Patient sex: F
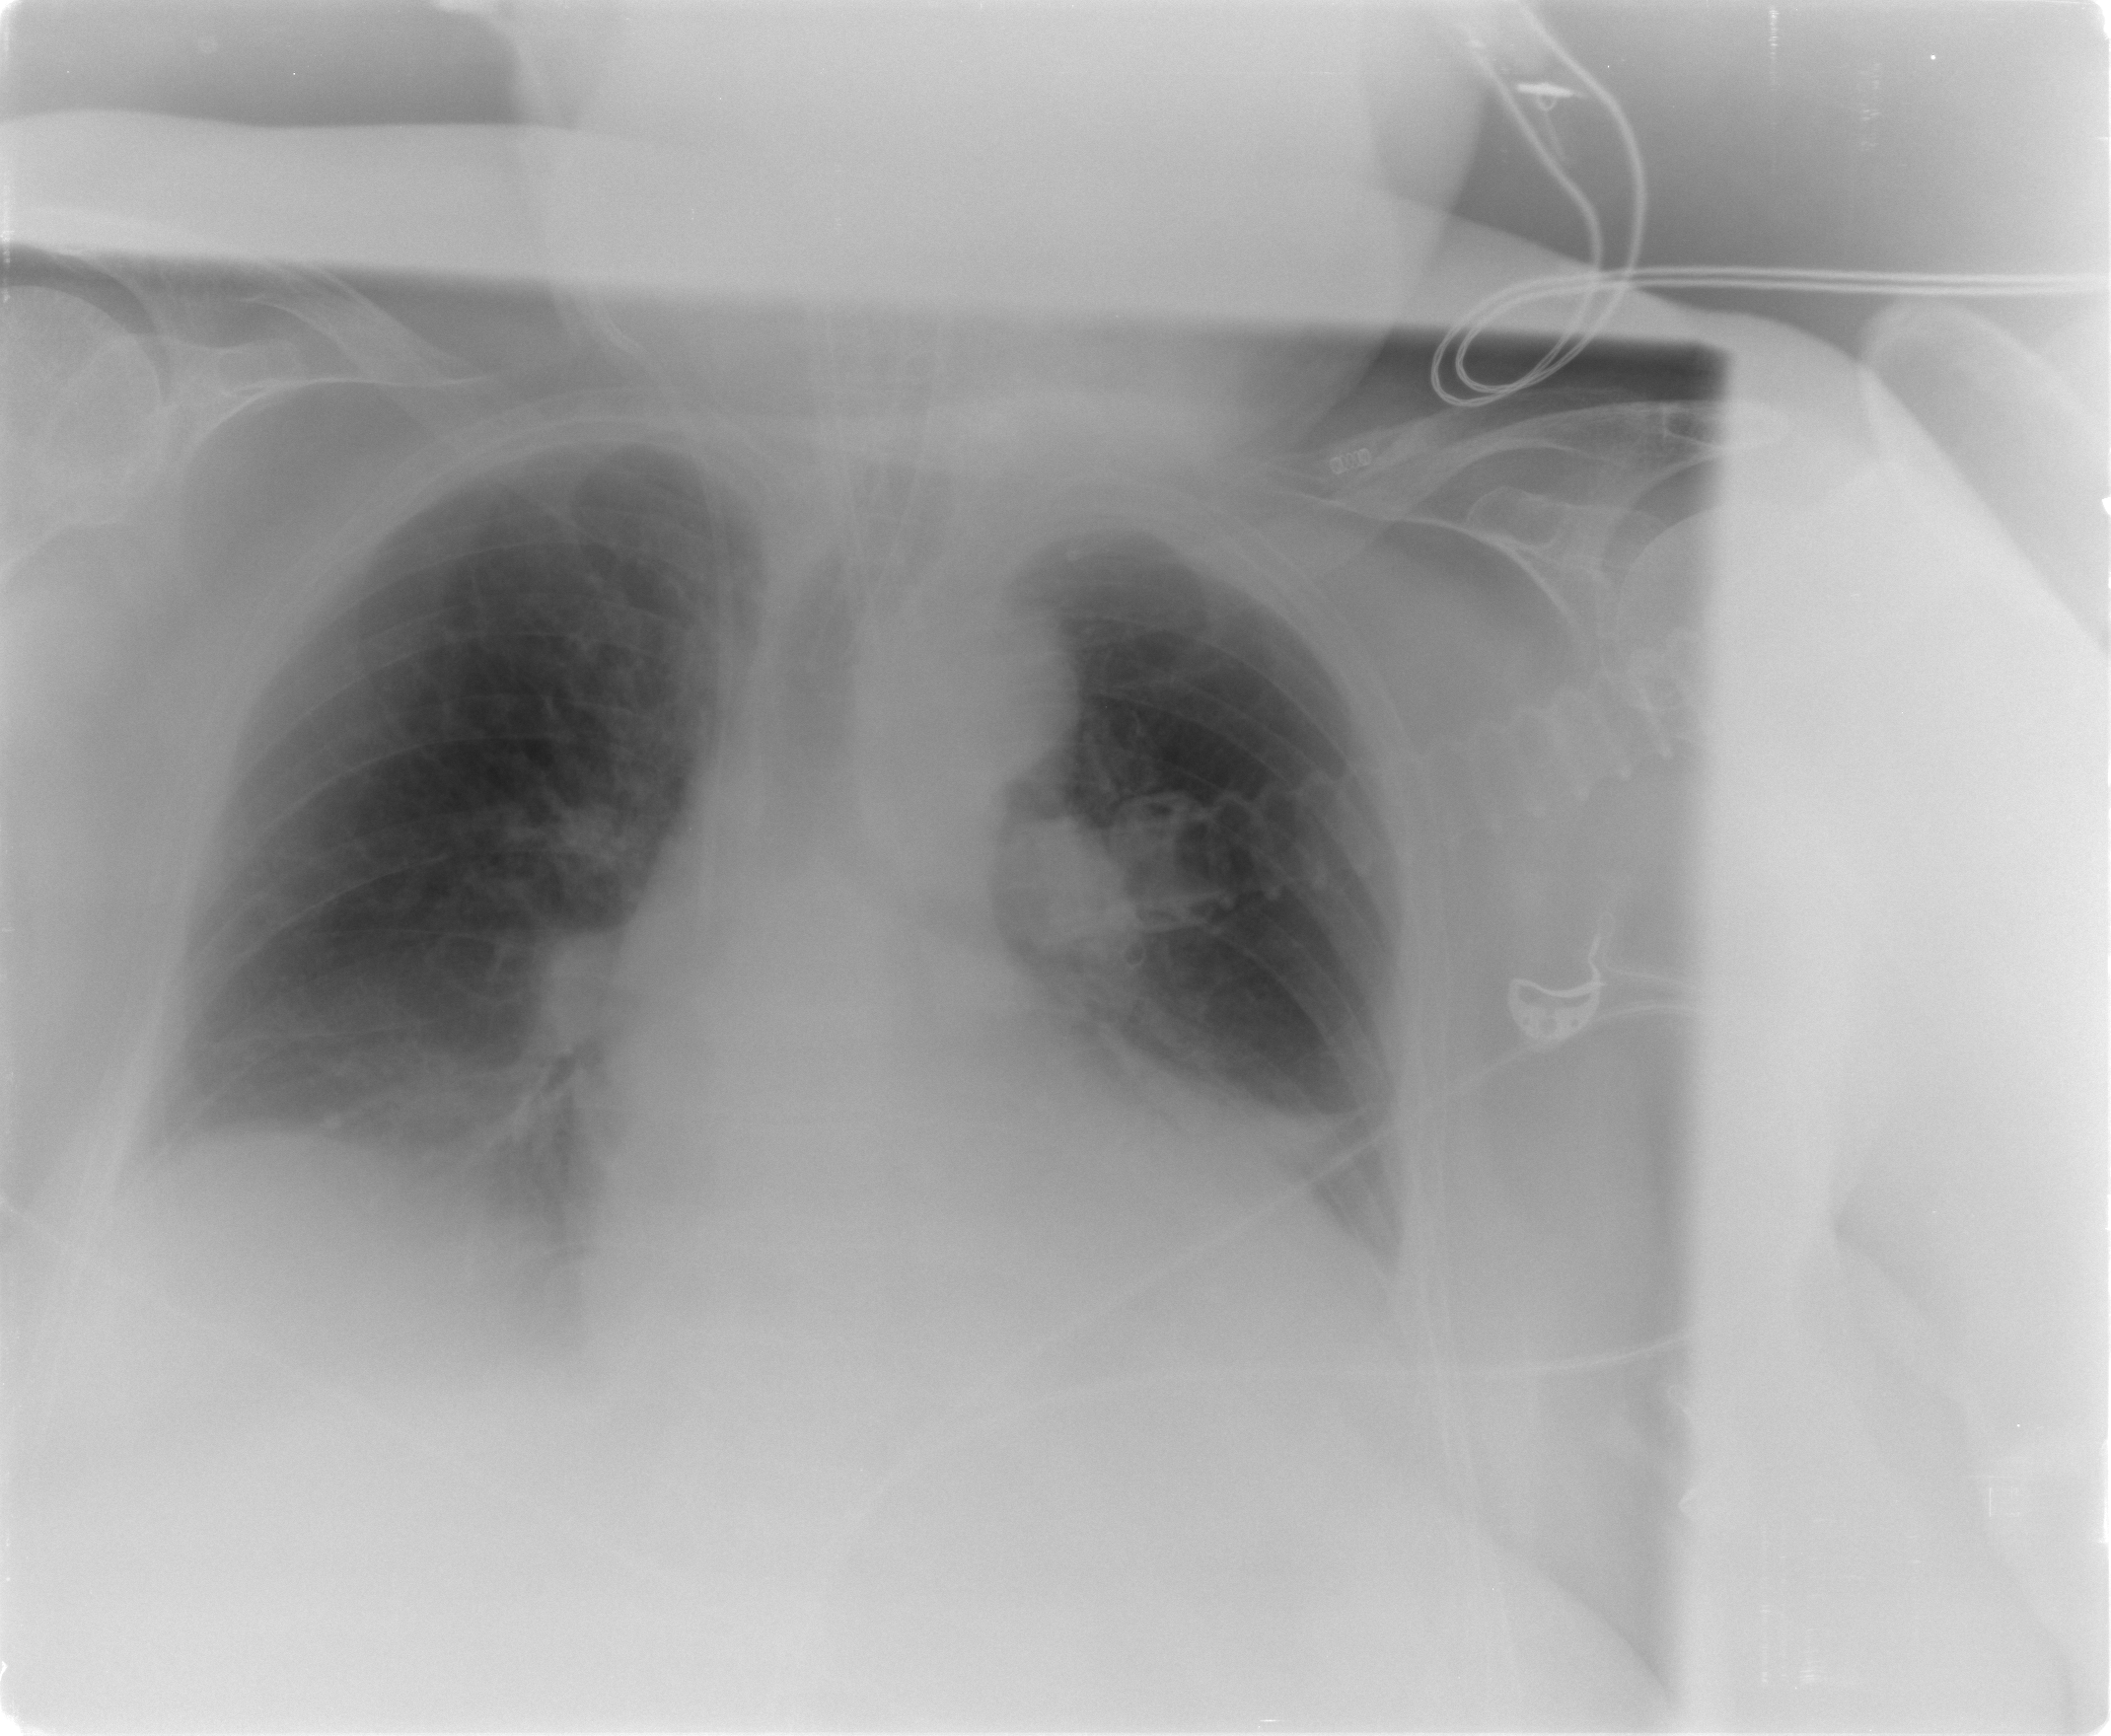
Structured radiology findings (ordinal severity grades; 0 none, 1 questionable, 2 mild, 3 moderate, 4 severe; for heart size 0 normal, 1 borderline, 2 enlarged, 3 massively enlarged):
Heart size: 0
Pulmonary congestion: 0
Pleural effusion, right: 0
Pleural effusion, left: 0
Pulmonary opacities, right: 0
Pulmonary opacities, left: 0
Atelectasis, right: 0
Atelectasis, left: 2